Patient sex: M
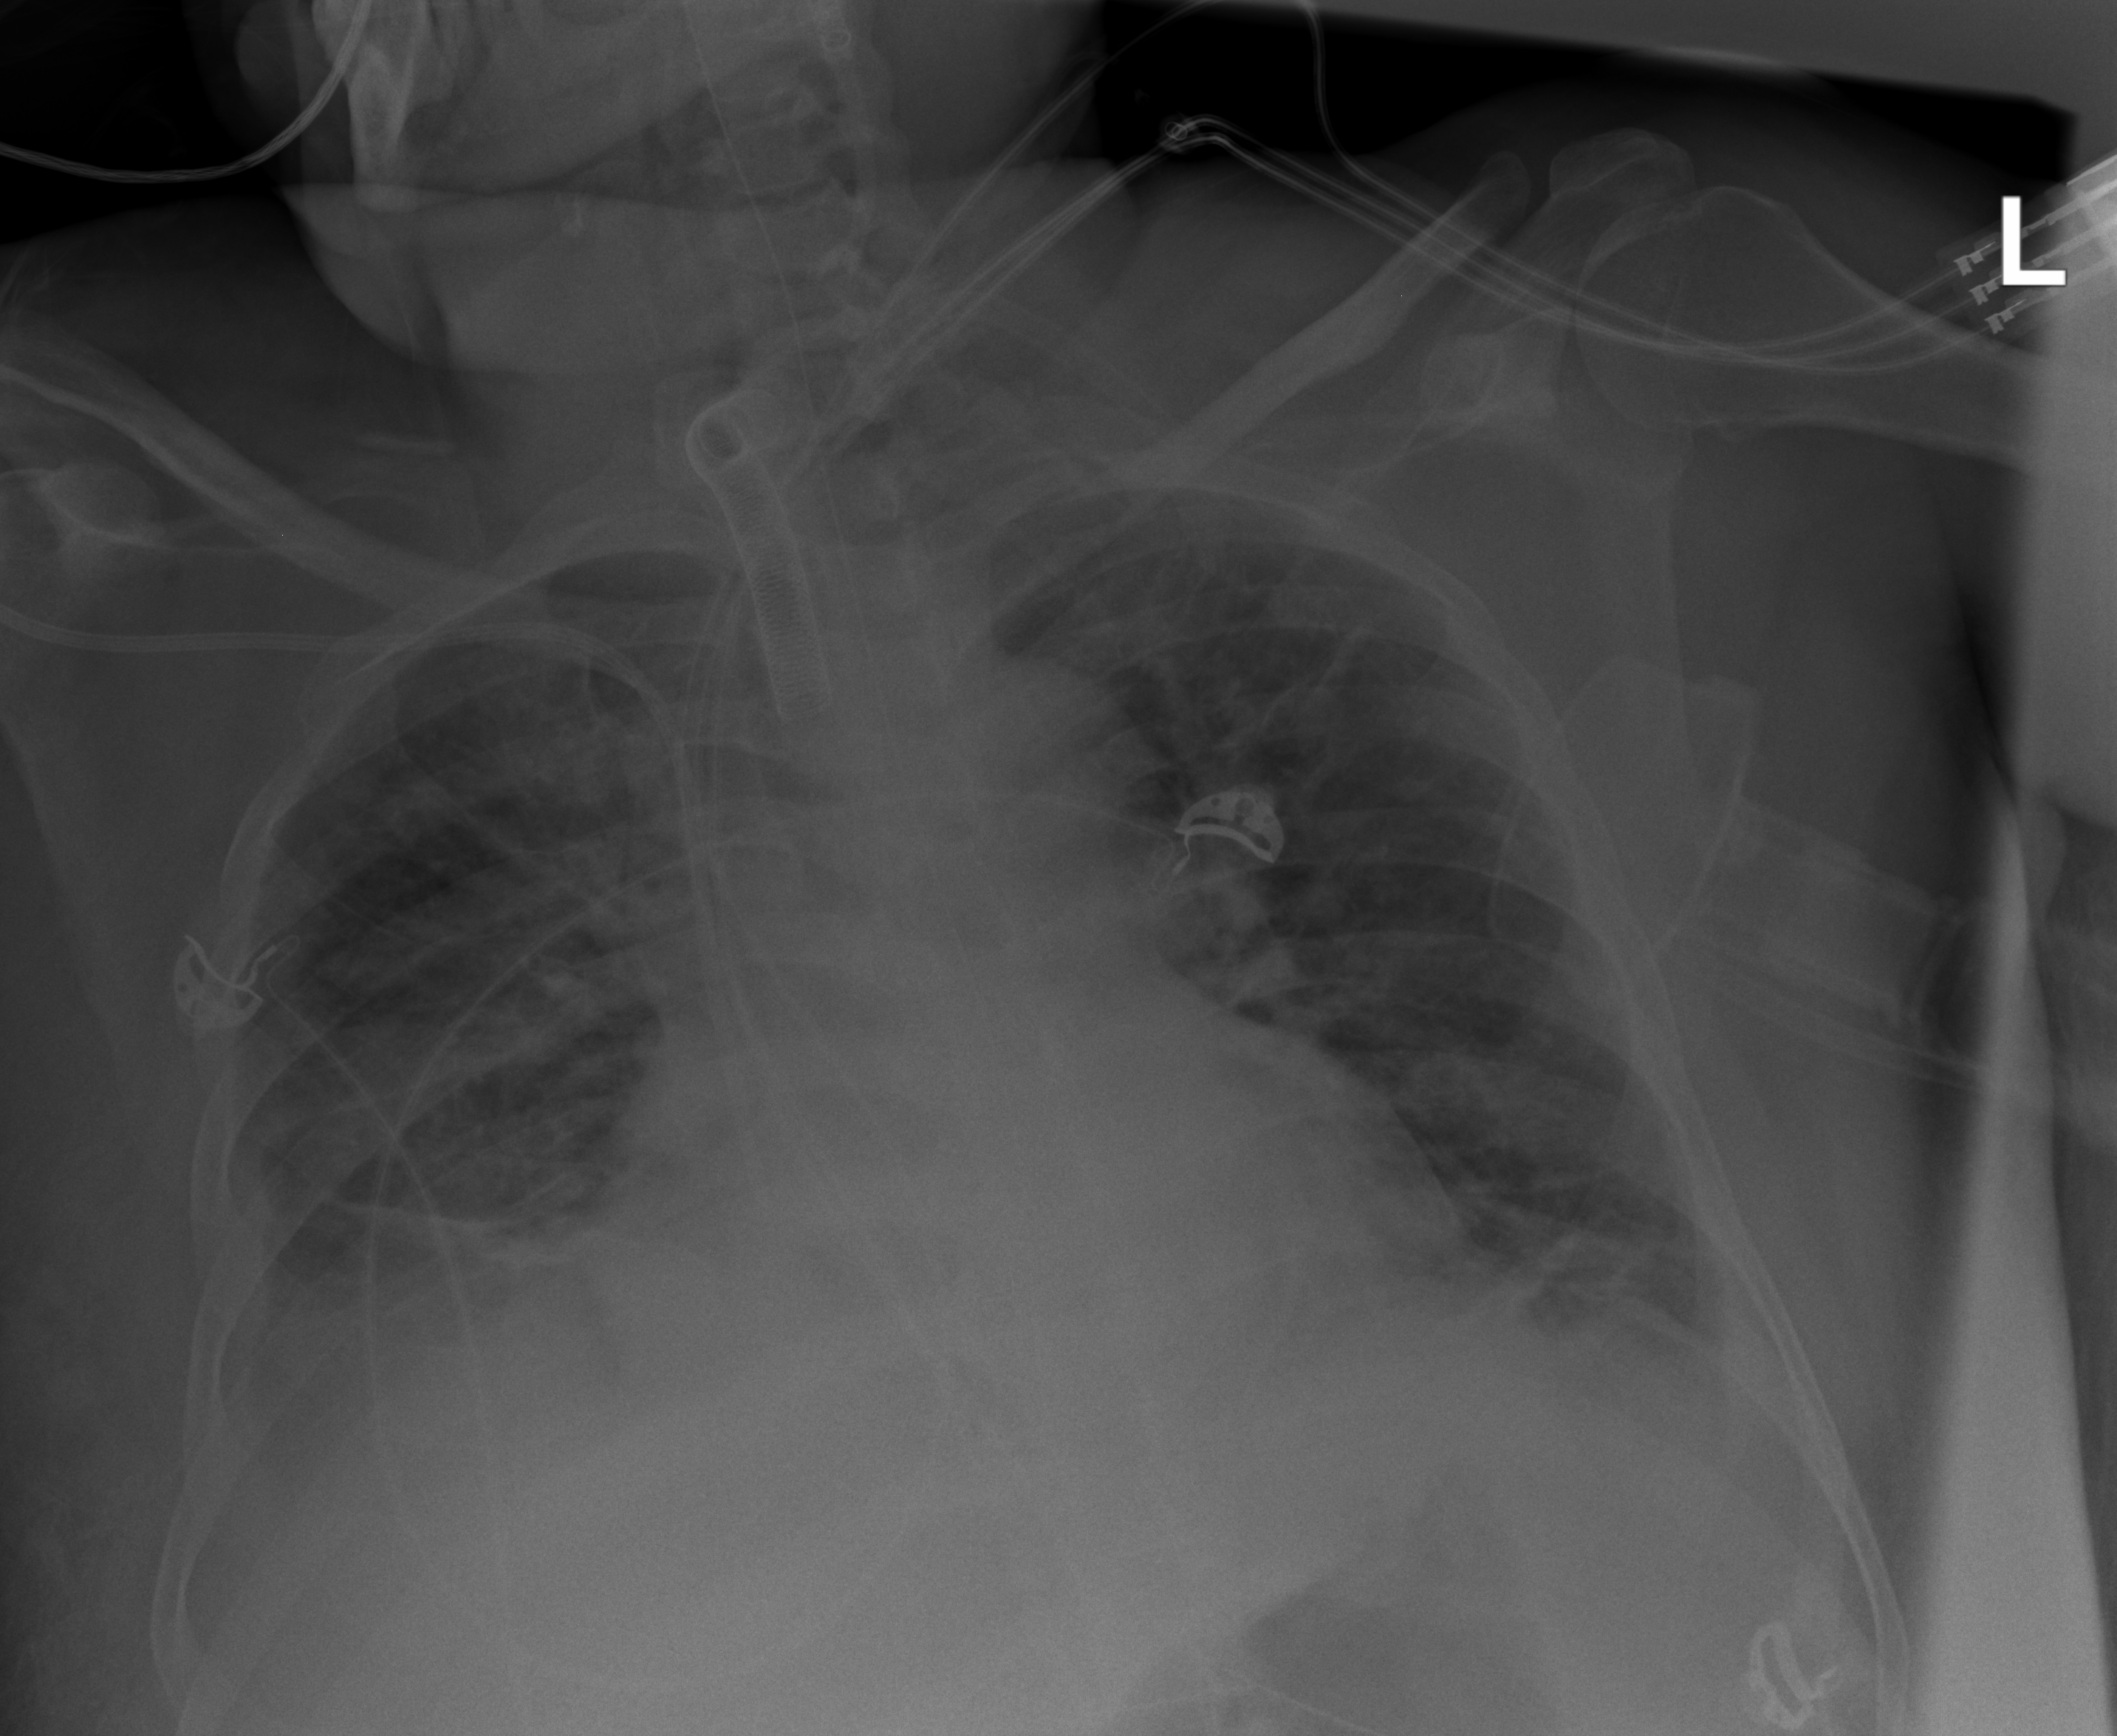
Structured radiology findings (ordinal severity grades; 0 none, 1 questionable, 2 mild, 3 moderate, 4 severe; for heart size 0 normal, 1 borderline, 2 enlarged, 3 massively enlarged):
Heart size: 2
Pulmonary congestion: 2
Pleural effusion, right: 2
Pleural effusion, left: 0
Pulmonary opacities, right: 2
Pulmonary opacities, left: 0
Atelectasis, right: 2
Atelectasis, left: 2